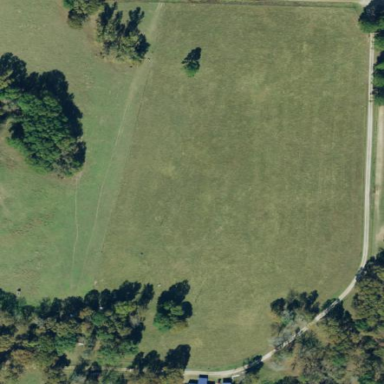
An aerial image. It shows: Pasture covered in meadow.